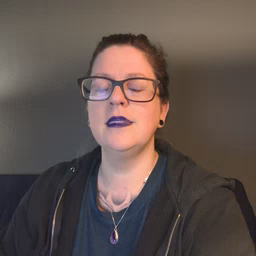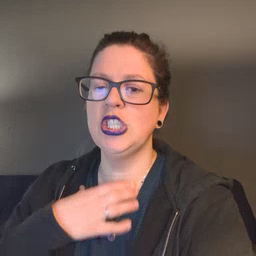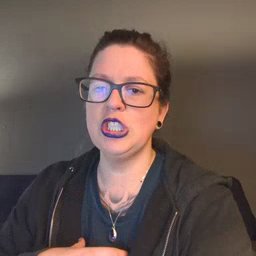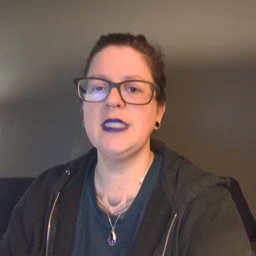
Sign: hungry